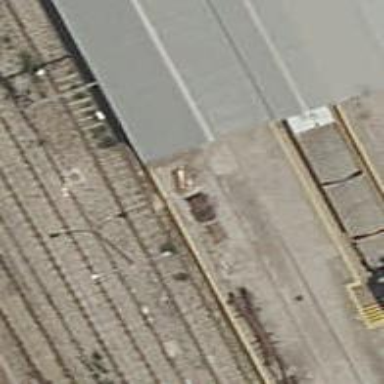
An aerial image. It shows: Yard for service or maintenance purposes.